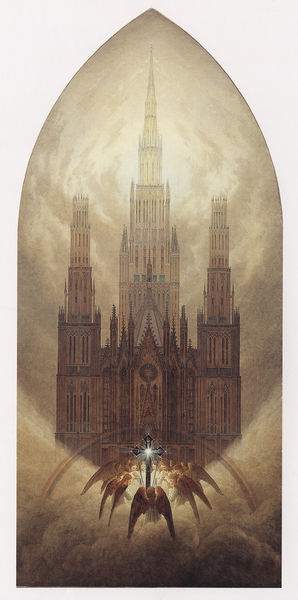
Titel: Die Kathedrale
Künstler: Caspar David Friedrich
Standort: Schweinfurt
Institution: Sammlung Georg Schäfer
Schlagwörter: adler, blau, dunkel, flügel, gemälde, gott, himmel, schatten, vogel, weiß, wolken, kirchturm, braun, fenster, glas, grau, hell, licht, marmor, mitte, pfeiler, schwarz, symbol, zeichnung, gebäude, haus, rose, schloss, wolke, versammlung, architektur, spitze, stein, taube, vögel, kirche, sonne, drei, gotik, rund, turm, turmspitze, engel, deutschland, bogen, giebel, nebel, friedrich, romantik, spitz, symmetrie, woken, uhr, stimmung, hoch, leuchten, bögen, mond, höhe, glaube, kreuz, religion, türme, stern, rundfenster, dom, strahlen, traum, sterne, beten, gebet, altar, kathedrale, portal, heiligenschein, gotisch, rosette, spitzbogen, christus, vision, chor, historismus, geschosse, tempel, anbeten, reigen, gothik, streben, gewölk, glocken, altarbild, lanzettfenster, schinkel, friede, regenbogen, fialen, neogotik, wimperg, glockentürme, köln, fiale, fialtürme, lanzett, verzerrt, lanzette, seifenblase, verehren, kölner dom, sphäre, kleinteilig, altarbil, engelschor, falken, metaphysik, katedrale, caspar david, gottesburg, dreiturmfassade, turmfalken, und sterne, wolken verzerrt, glaskirche